Interaction volume radius: 5 \u00c5
Interaction volume height: 10 \u00c5
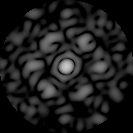
Disorder parameter: 0.7008